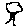
Label: tree